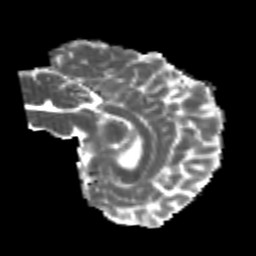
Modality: MD
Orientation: sagittal
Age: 22
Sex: male
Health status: healthy
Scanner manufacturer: philips
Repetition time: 7.386 s
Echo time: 0.08599 s